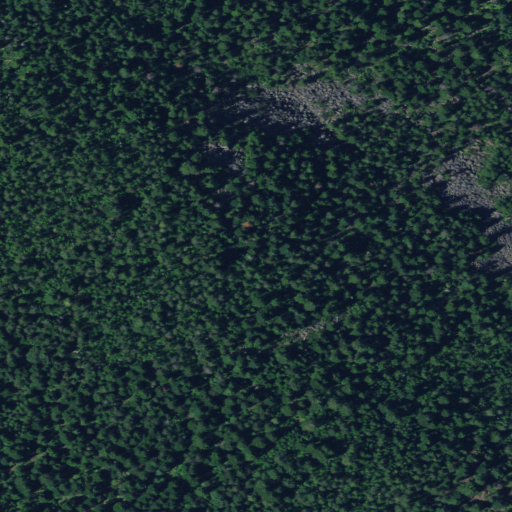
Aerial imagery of mountain in Oregon named Sugarloaf Mountain containing only evergreen forest